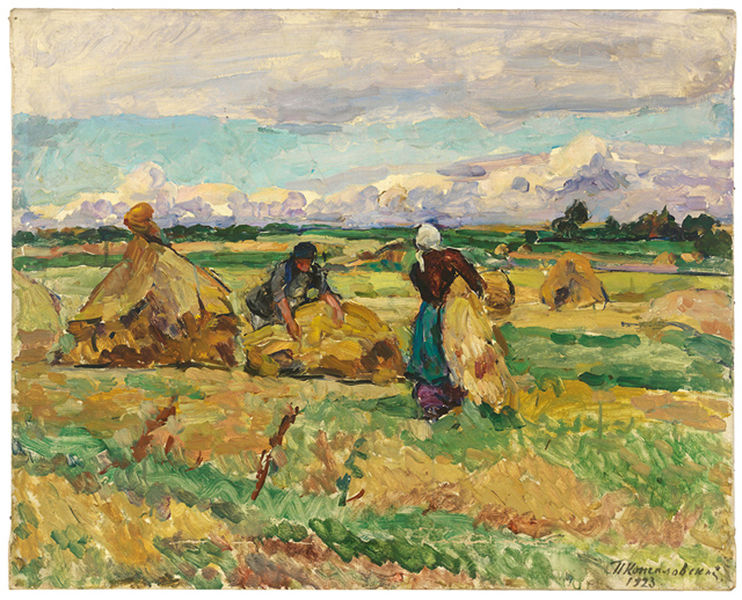
Titel: The Harvest, The Harvest
Künstler: Petr Konchalovskii
Standort: Amherst (Massachusetts, USA)
Institution: Mead Art Museum, Amherst College
Schlagwörter: blue, oil, people, white, women, dress, expressionism, france, green, painting, woman, yellow, cloud, clouds, sky, tree, field, landscape, grass, brushstroke, impressionism, expressionist, french, violet, peasants, pastel, farm, impressionist, brush, tent, fields, rough, paint, impressionistic, work, working, farmers, workers, hay, pastels, van gogh, lila, wheat, post impressionist, brushwork, harvest, haystacks, 1800, 1923, lower class, 1700, 1600, 1993, 1500, grain, people in a field, intensity, oilpaint